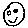
Label: smiley face